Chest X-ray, AP view. Patient: 20 years old, sex M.
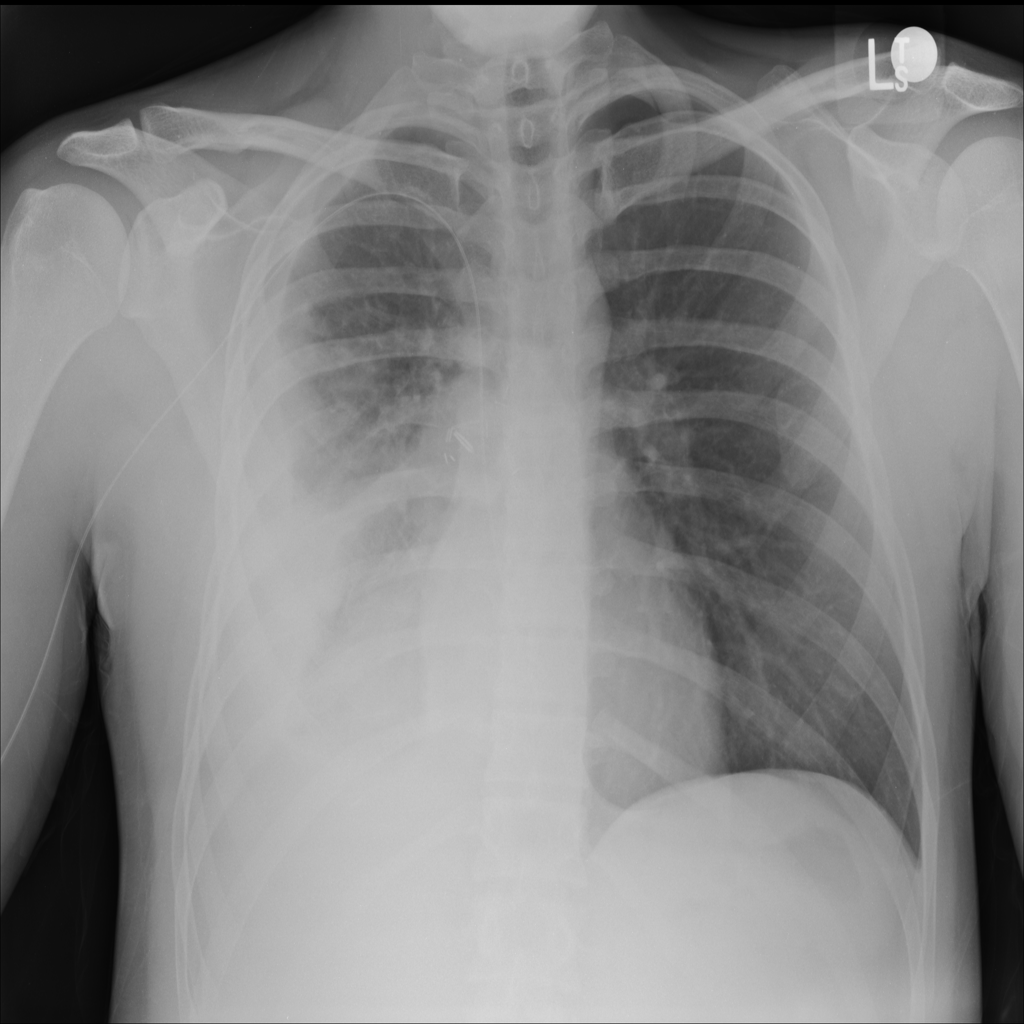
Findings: Mass